Interaction volume radius: 10 \u00c5
Interaction volume height: 20 \u00c5
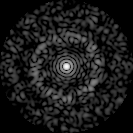
Disorder parameter: 0.8358